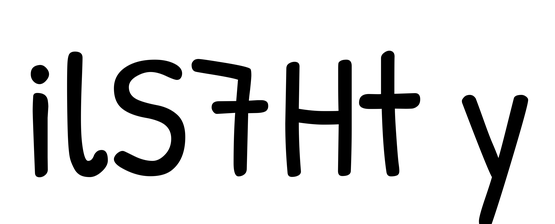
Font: PatrickHand-Regular